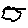
Label: cloud